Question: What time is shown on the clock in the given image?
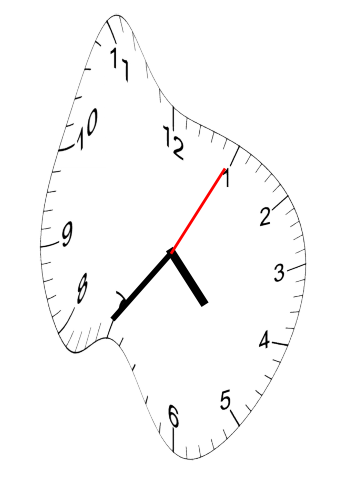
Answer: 04:36:05